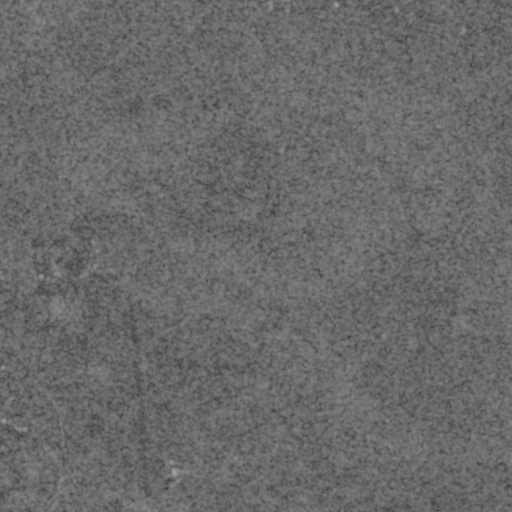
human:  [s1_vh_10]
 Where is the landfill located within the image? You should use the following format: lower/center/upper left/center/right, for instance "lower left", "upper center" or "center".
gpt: The landfill is located in the lower left of the image.
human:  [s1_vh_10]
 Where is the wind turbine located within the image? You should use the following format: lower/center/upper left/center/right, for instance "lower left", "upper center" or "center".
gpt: The wind turbine is located in the upper right of the image.
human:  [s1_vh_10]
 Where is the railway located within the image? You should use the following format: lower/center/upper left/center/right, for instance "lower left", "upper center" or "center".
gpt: The railway is located in the lower left of the image.
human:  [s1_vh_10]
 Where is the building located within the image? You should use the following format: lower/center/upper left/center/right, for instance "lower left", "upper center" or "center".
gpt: The building is located in the lower left of the image.
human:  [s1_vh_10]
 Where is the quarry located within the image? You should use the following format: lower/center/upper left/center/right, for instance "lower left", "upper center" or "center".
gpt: There is no quarry in the image.

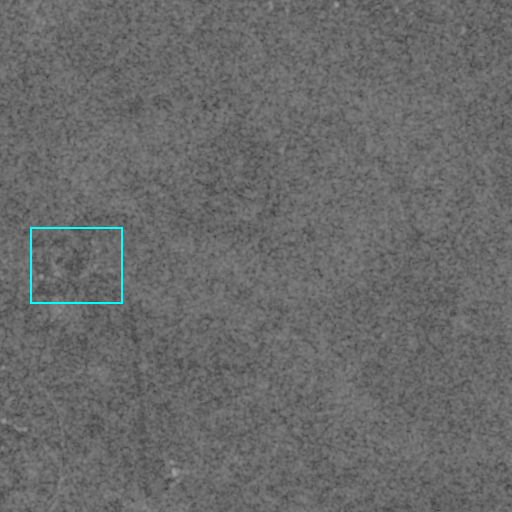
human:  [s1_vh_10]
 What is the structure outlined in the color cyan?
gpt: The structure outlined in cyan is a landfill.
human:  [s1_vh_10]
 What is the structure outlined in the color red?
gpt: There is no red outline.